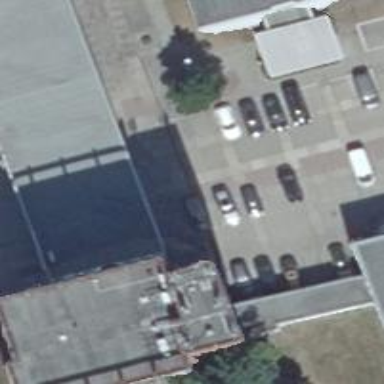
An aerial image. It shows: Flat gray roof made of tar paper.